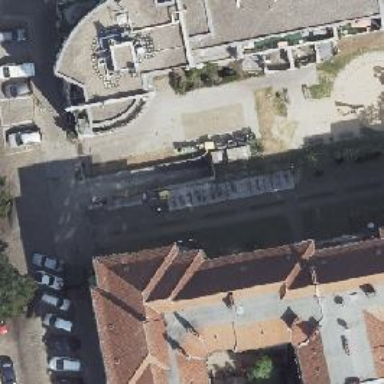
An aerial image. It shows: Parking entrance.